Question: For this example I've got a list of names with a variety of categories they can belong to.
I'd like to generate a sublist of names based on which category they're in which would appear in the cell the formula's in, using the cells below for additional names.

E.g. (poorly laid out text version because my org won't let me share publicly)
Name.....| Cat 1 | Cat 2 | Cat 3
Fred.....|...1...|.......|...1
Geoff....|.......|...1...|
Gertrude.|...1...|...1...|...1
Abigail..|.......|.......|...1
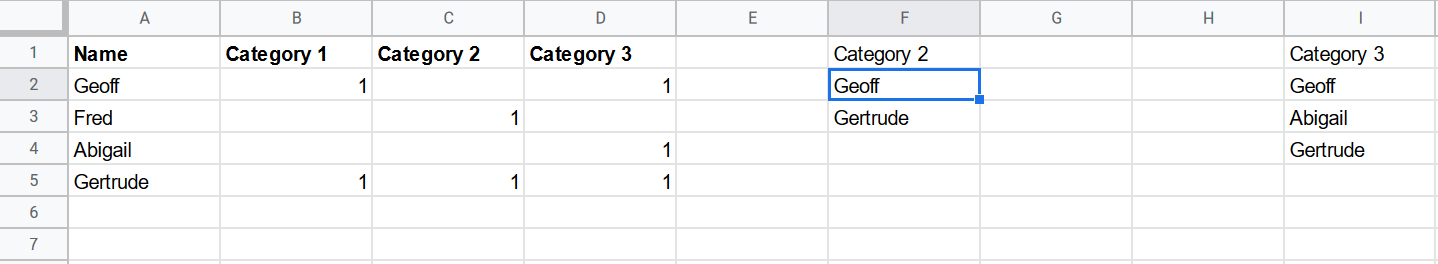
Answer: try in F2:
'''
=FILTER(A2:A; FILTER(B2:D, B1:D1=F1)=1)
'''